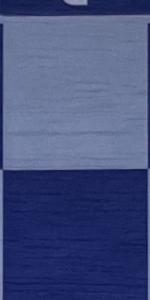
Label: Empty